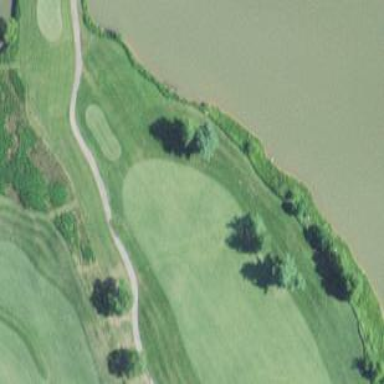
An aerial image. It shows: Rough grassy area used for golf.